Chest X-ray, PA view. Patient: 58 years old, sex F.
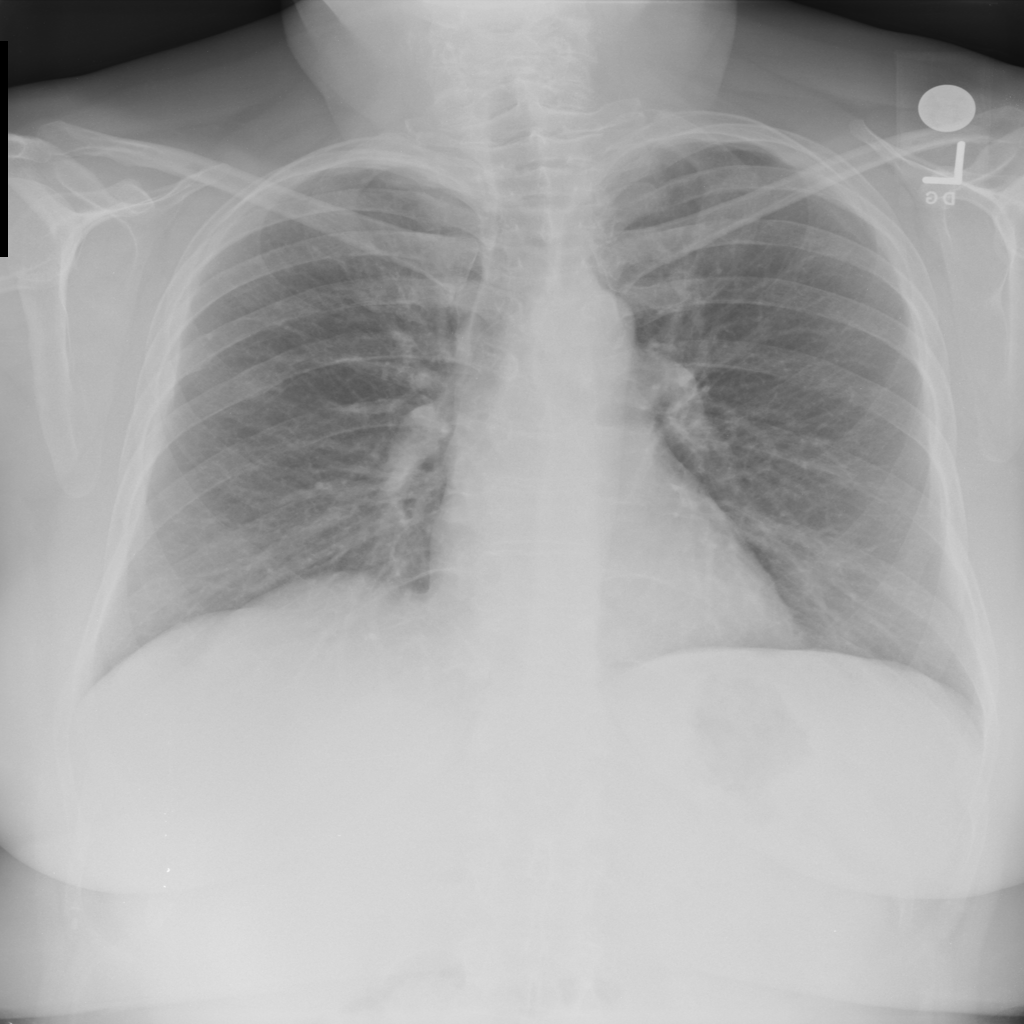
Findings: No Finding